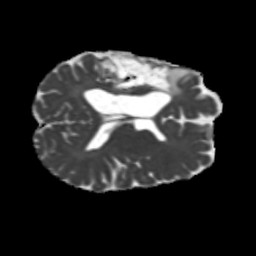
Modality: MD
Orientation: axial
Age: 42
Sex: male
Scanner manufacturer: siemens
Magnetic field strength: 3 T
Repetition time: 5.25 s
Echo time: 0.08 s